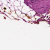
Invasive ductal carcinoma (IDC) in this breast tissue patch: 0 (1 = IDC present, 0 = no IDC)